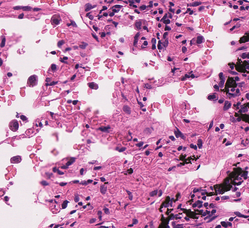
Tumor epithelial tissue: no
Tumor-associated stroma tissue: no
Normal tissue: yes